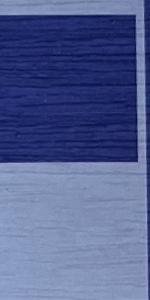
Label: Empty